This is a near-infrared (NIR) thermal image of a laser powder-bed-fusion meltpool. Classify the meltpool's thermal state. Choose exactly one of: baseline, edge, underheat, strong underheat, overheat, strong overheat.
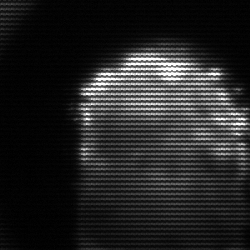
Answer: baseline